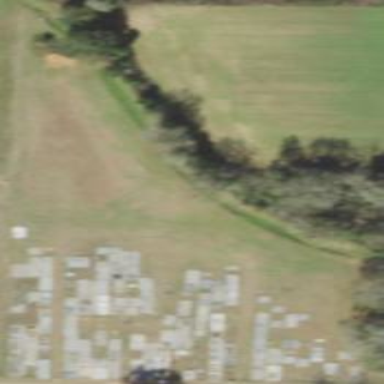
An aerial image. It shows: Cemetery.